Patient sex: M
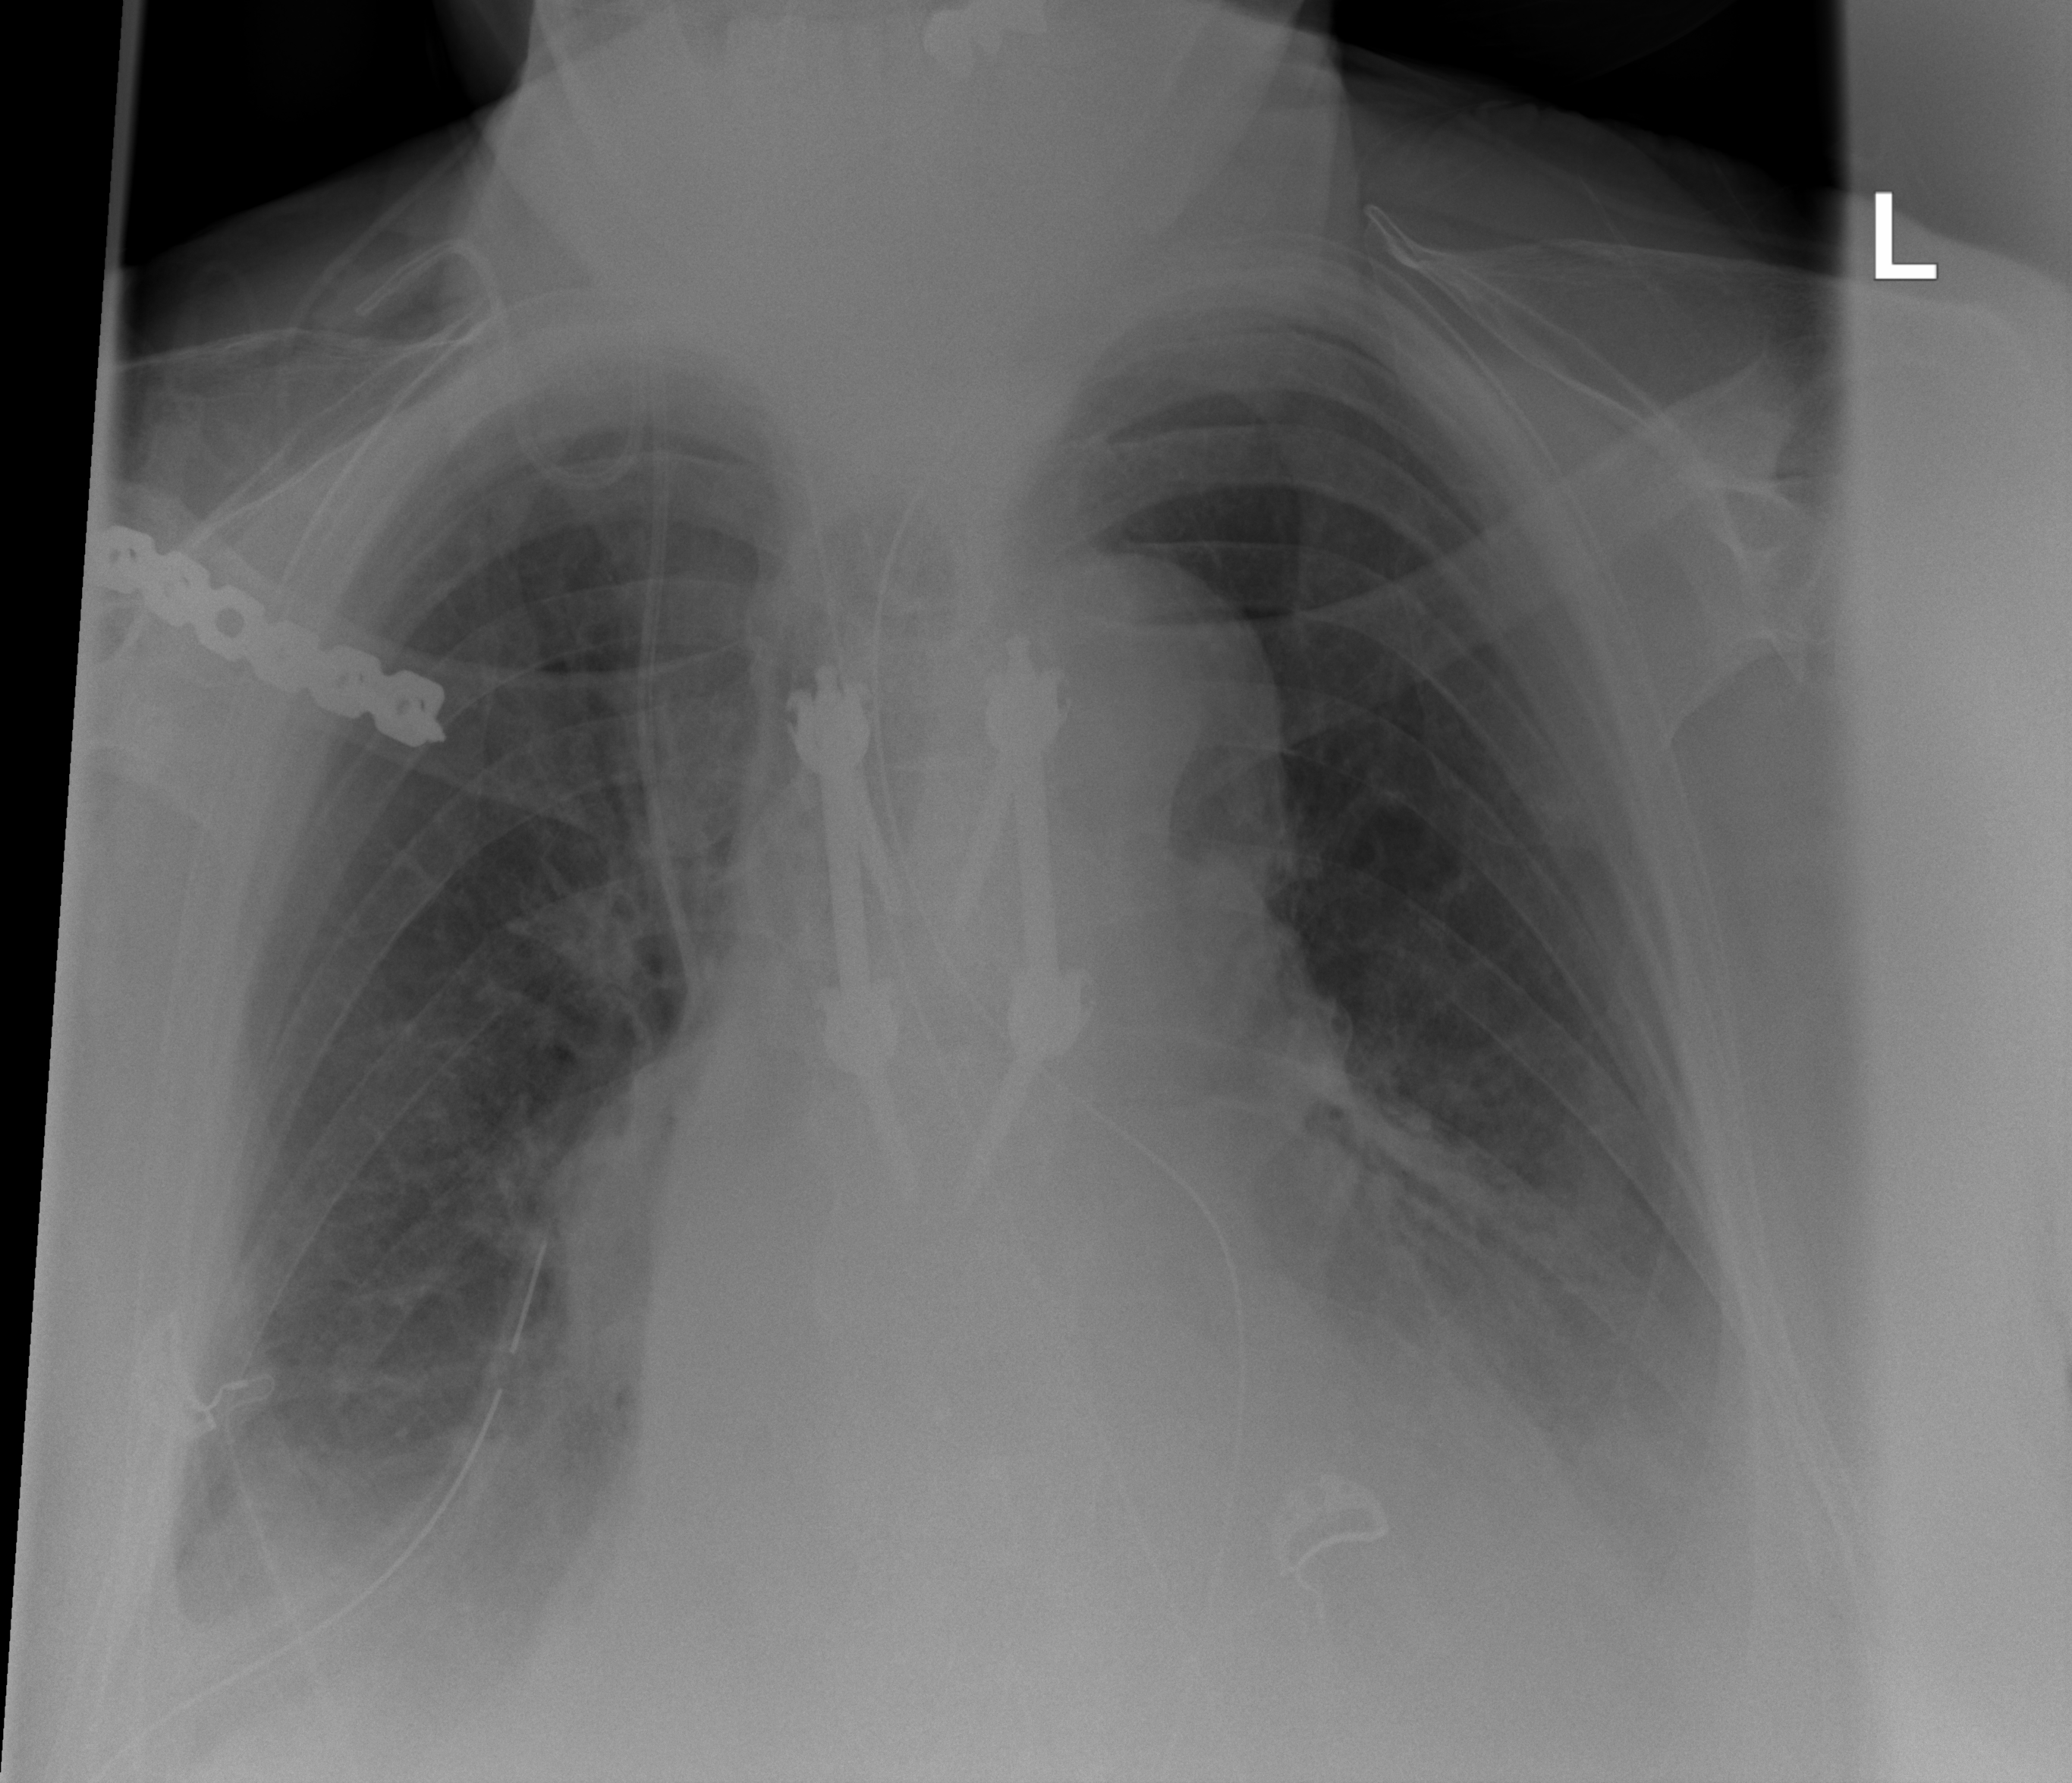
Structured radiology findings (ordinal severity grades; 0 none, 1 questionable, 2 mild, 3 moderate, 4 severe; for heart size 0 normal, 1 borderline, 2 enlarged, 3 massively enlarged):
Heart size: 2
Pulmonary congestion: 1
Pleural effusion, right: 2
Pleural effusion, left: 3
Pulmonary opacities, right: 0
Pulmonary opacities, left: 2
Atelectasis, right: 2
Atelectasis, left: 3